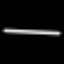
Label: line